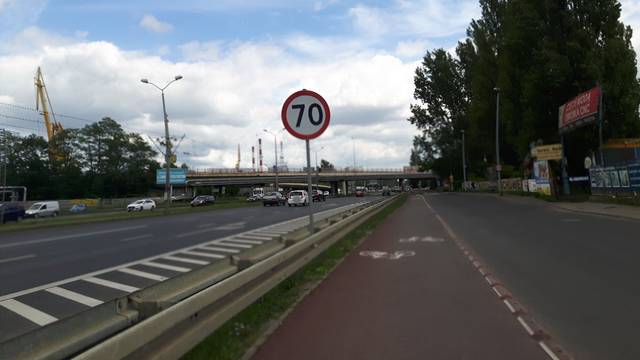
Region: Germany
Coordinates: 53.414, 14.573